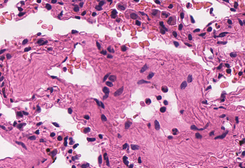
Tumor epithelial tissue: no
Tumor-associated stroma tissue: no
Normal tissue: yes